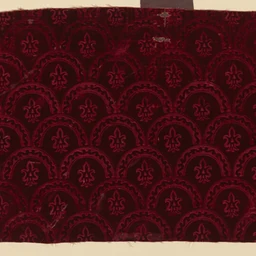
Title: Fragment
Caption: fragment, fashion, textile, weaving - velvet, silk (fiber), a work made of silk, warp-float faced broken twill weave with supplementary pile warps forming cut, solid velvet; stamped, textiles, art institute of chicago